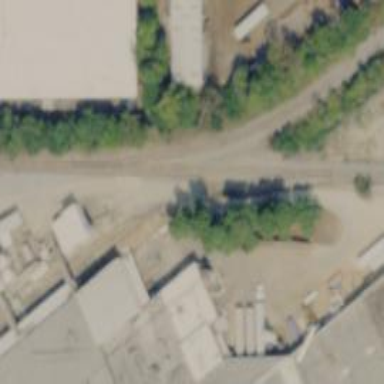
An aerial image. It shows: Railway spur service.